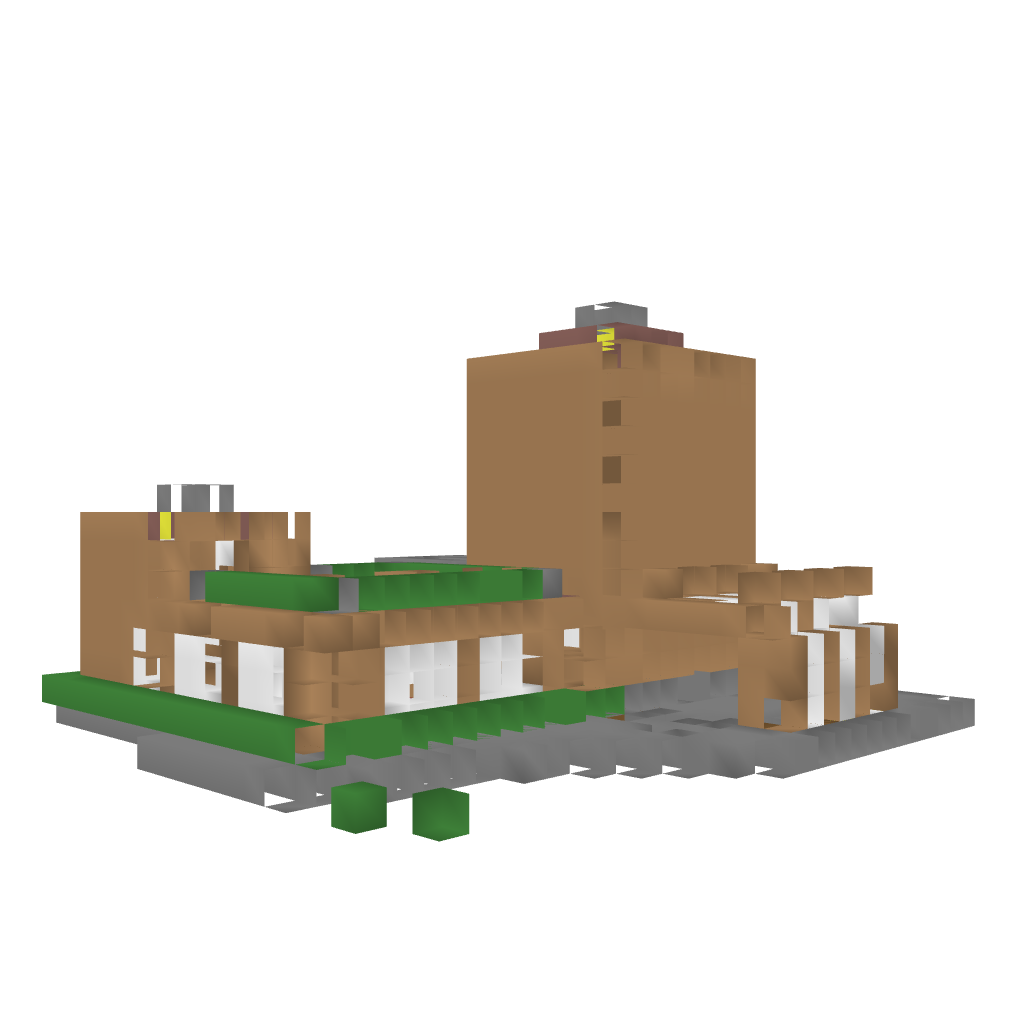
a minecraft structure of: Futurist-Wood-House  good quality